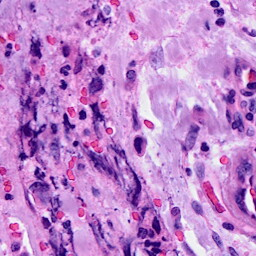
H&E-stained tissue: Breast